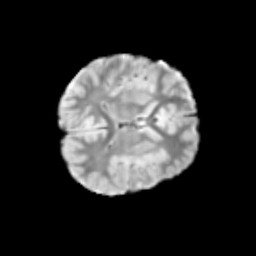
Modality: T2w
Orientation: axial
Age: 9
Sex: male
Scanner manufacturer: siemens
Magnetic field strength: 3 T
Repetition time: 3.8 s
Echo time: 0.07 s